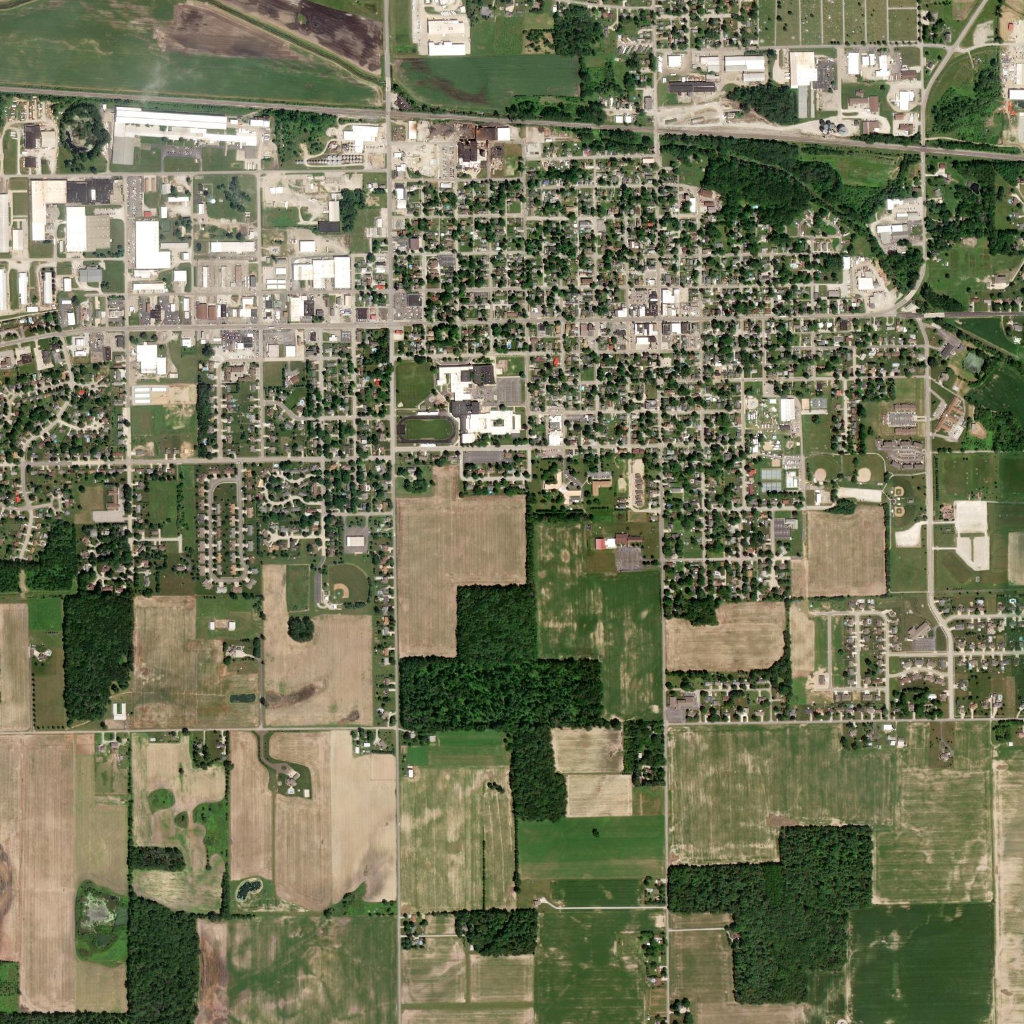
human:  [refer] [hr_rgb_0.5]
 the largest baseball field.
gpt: <box>[[32, 54, 36, 58, 0]]</box>

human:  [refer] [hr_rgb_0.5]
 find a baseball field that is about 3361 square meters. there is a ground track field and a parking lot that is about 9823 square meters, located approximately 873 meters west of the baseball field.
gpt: <box>[[73, 38, 75, 41, 0]]</box>